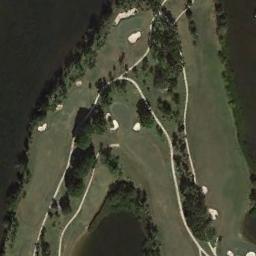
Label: golf_course